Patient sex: F
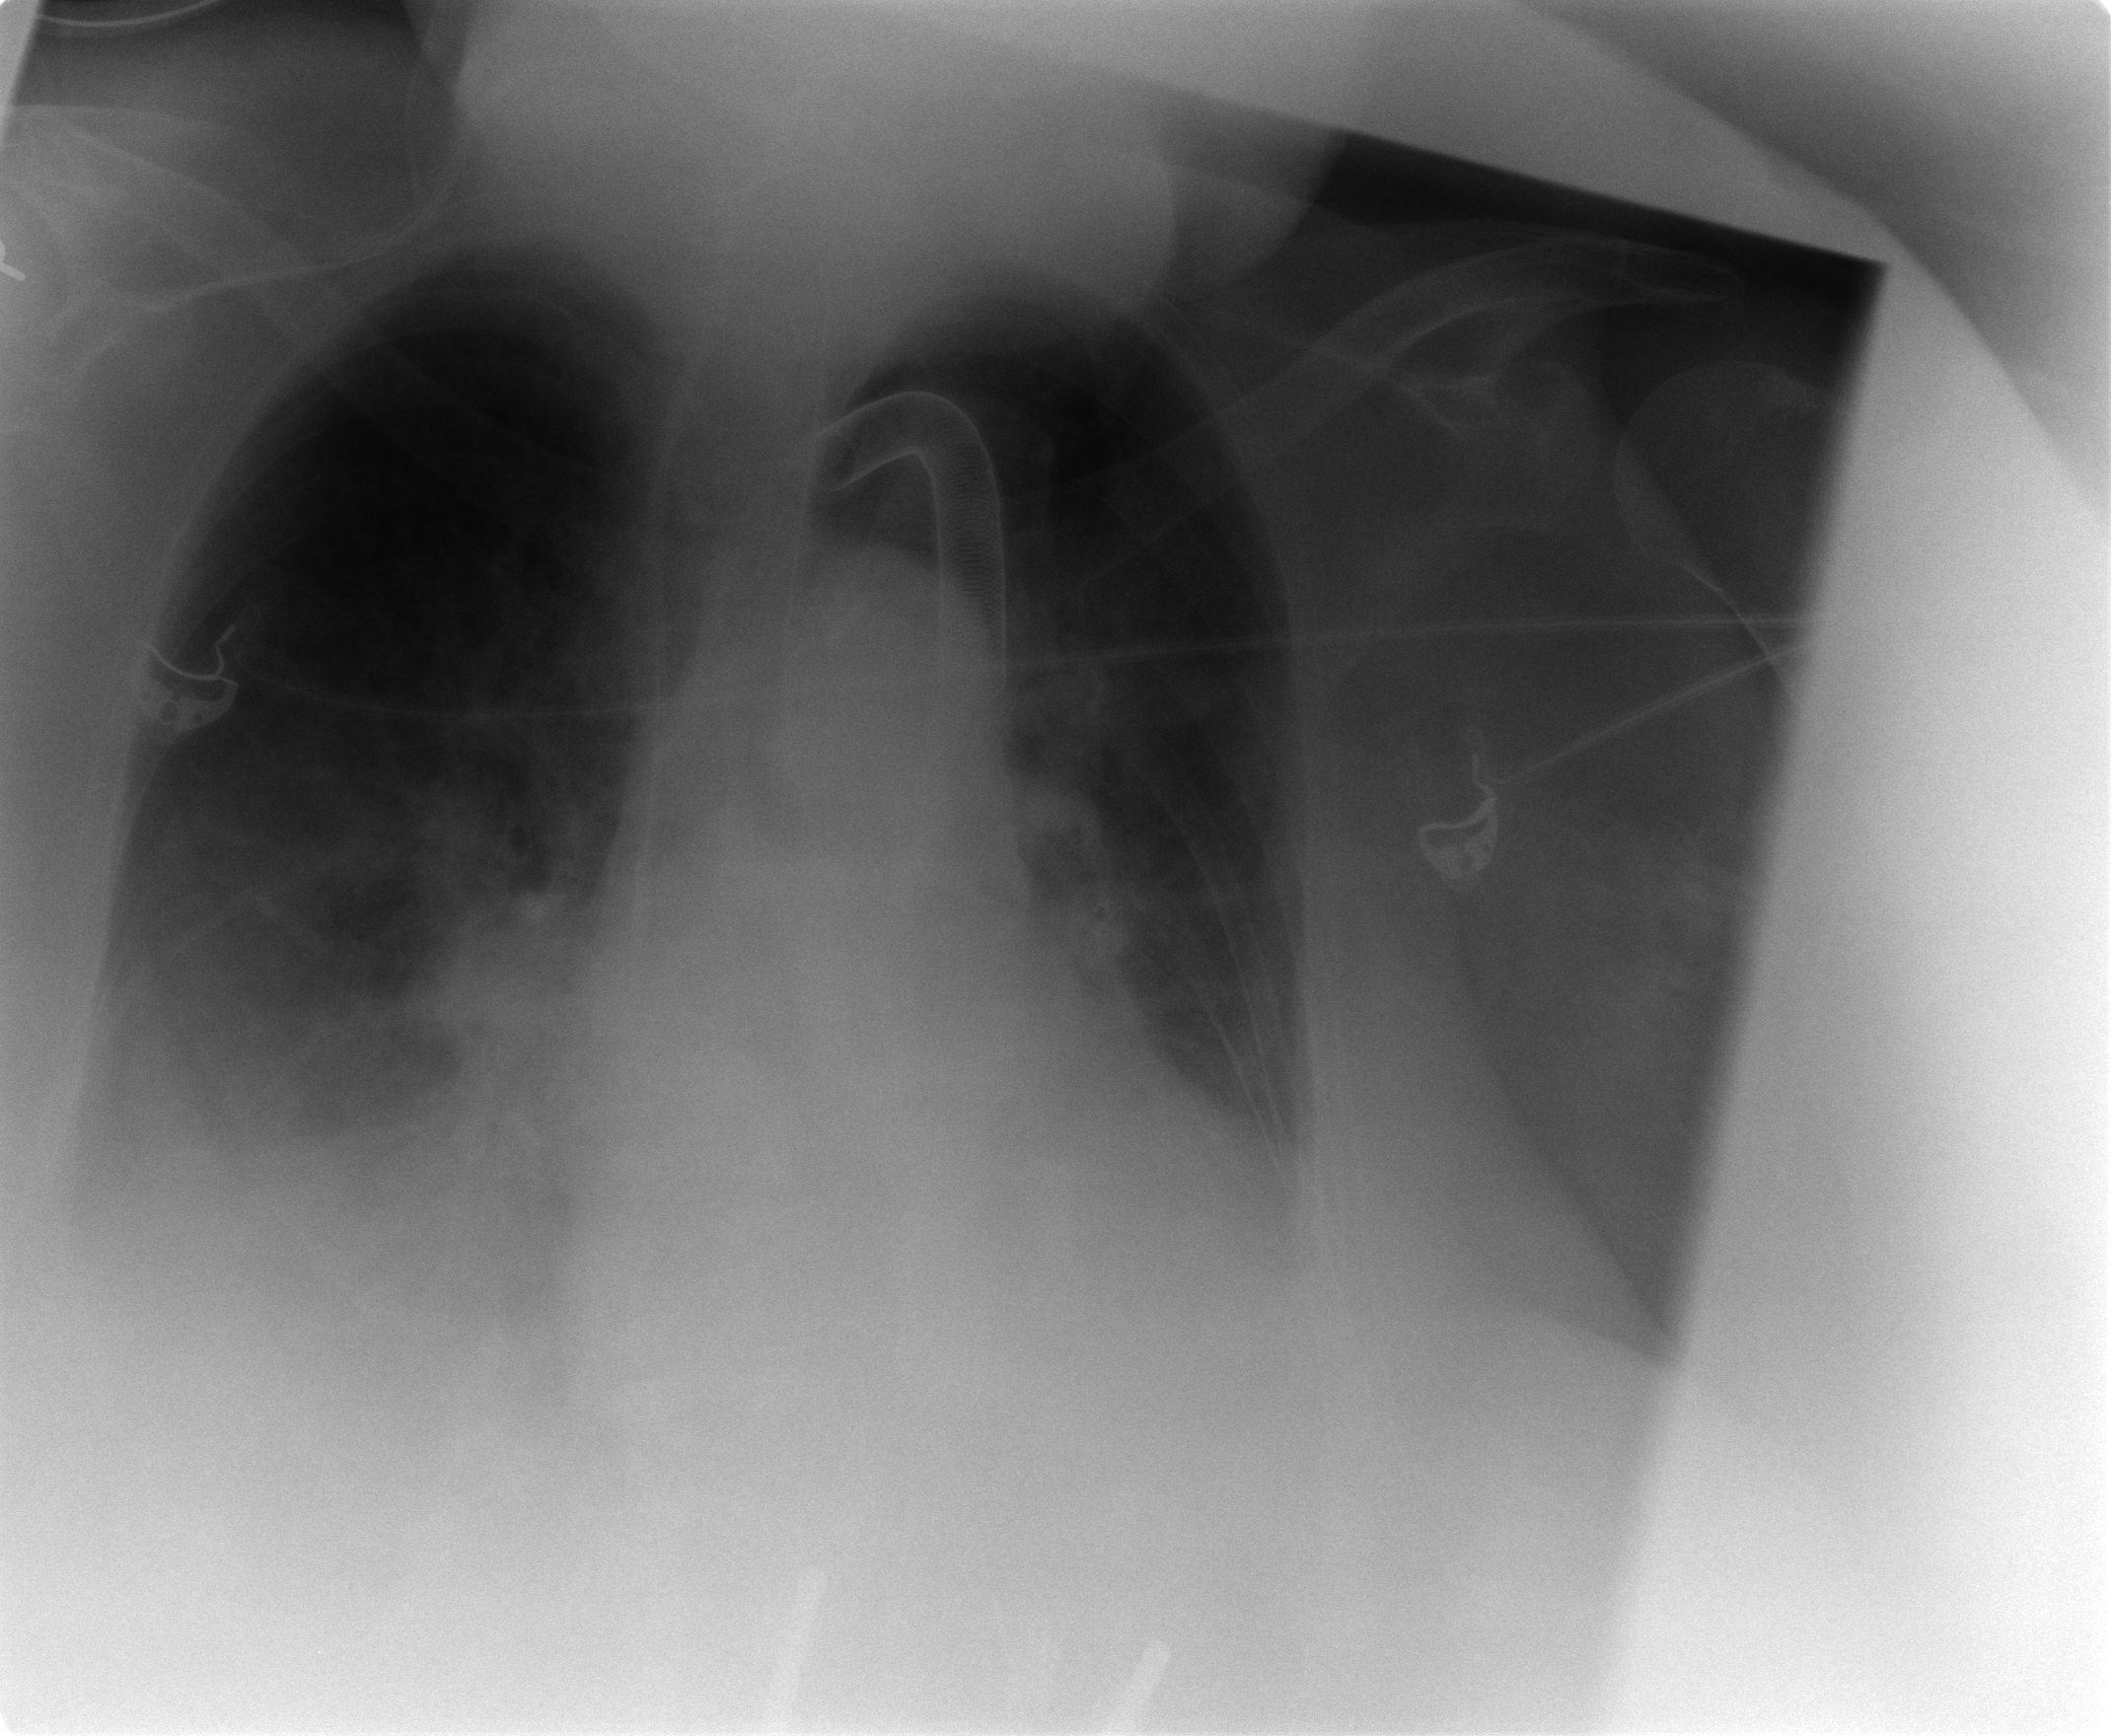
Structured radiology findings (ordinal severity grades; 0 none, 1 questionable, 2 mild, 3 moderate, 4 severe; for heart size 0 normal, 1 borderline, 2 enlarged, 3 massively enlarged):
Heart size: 1
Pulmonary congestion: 1
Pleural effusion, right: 3
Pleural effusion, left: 2
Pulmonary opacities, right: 0
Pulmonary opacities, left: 0
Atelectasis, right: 2
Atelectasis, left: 2